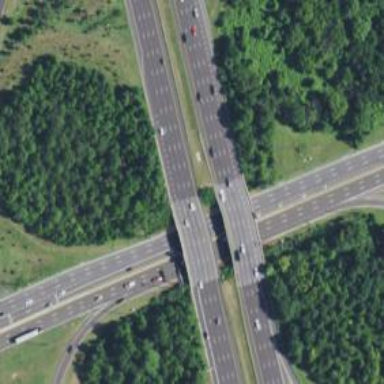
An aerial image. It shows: Trunk highway with expressway features.